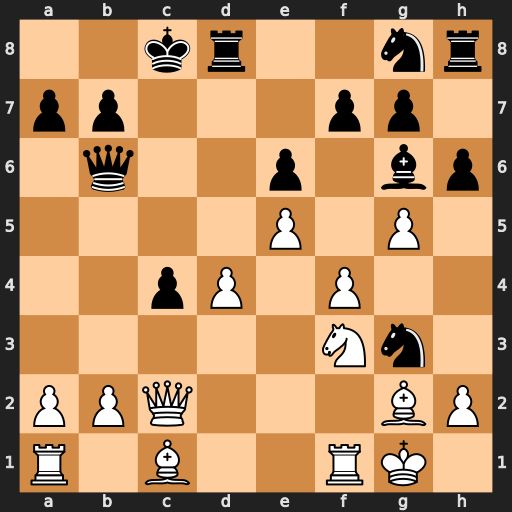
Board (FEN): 2kr2nr/pp3pp1/1q2p1bp/4P1P1/2pP1P2/5Nn1/PPQ3BP/R1B2RK1
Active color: w
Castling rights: -
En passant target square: -
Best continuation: Qxc4+ Kb8 hxg3